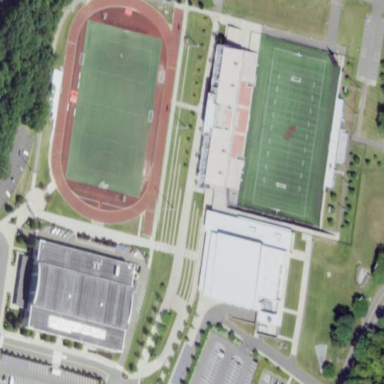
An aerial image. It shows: Athletic track located in leisure land area.